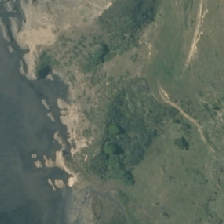
Land cover: manuka_kanuka